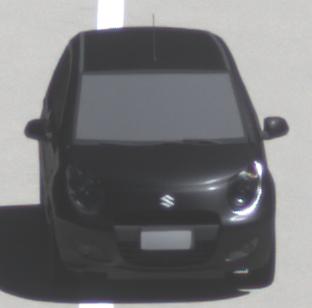
Make: Suzuki
Model: Alto 1.0
Detailed model: Alto (V)
Model produced from: 2011/02
Model produced until: 2011/03
Doors: 5
Color: black
Road condition: dry road
Daytime: midday
Contrast: high contrast